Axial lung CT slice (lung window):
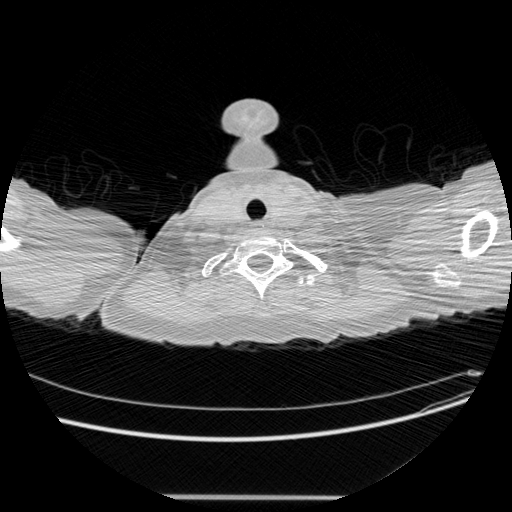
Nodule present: no